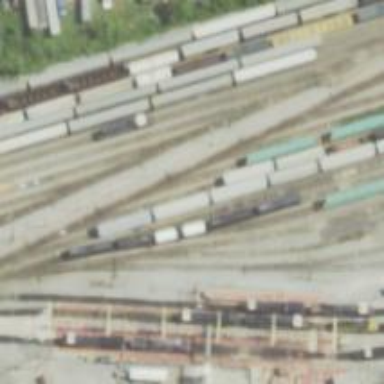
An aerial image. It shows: Railway siding for service.